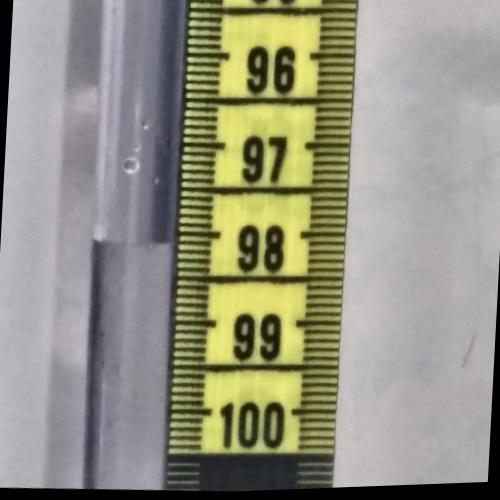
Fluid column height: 98.1 cm